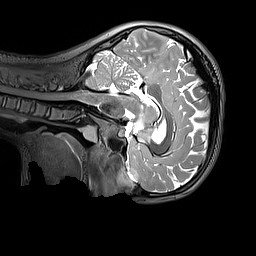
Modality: T2w
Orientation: sagittal
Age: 11
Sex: female
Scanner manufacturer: siemens
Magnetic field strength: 3 T
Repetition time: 3.2 s
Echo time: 0.408 s